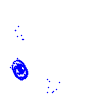
Particle: electron